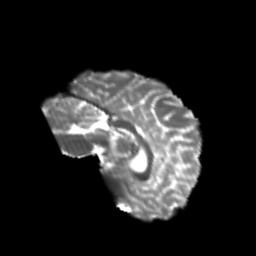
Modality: T2w
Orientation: sagittal
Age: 20
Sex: female
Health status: healthy
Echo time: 0.074 s